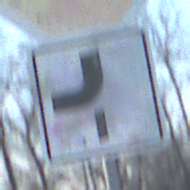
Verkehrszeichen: VerlaufVorfahrtsstrasse7
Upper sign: Stop
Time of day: SunriseSunset
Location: Outdoor (Suburban)
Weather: PartlyCloudy
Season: Winter
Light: Natural